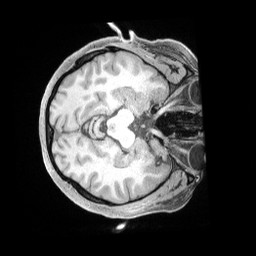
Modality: T1w
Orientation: axial
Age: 31
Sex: female
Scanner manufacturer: siemens
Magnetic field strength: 3 T
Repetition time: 2 s
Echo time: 0.00211 s